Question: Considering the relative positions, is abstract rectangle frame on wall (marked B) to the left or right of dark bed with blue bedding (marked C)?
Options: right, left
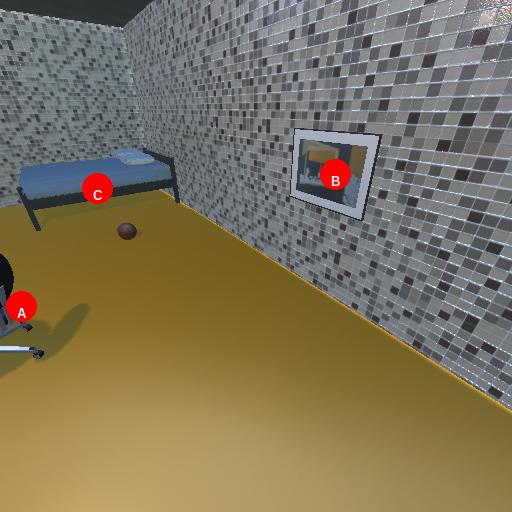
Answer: right